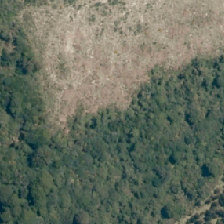
Land cover: harvested_forest